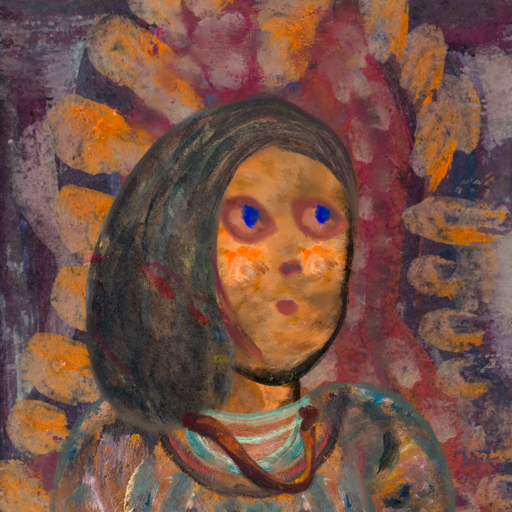
Background: Doll, Head And Neck Side: Gypsy_Queen, Face Side: Mother_And_Son_Mother, Bust: Boggyland, Hair Side: Gypsy_Mother, Head Accessory: Blank, Second Necklace: Comrade, Necklace: Blank, Baby: Blank